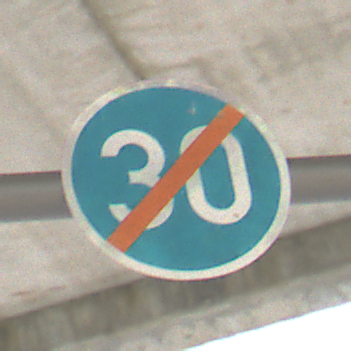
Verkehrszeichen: EndeMindestgeschwindigkeit
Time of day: MorningAfternoon
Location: Roofed (Suburban)
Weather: PartlyCloudy
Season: Winter
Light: Natural